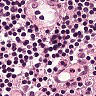
Metastatic tissue present: no